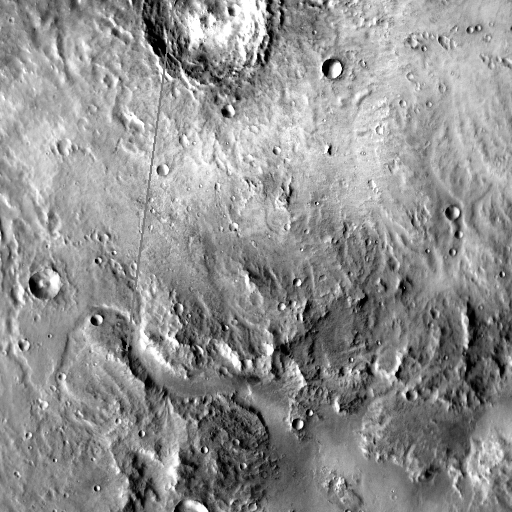
Crater classes present: Background, Other, Buried, Secondary